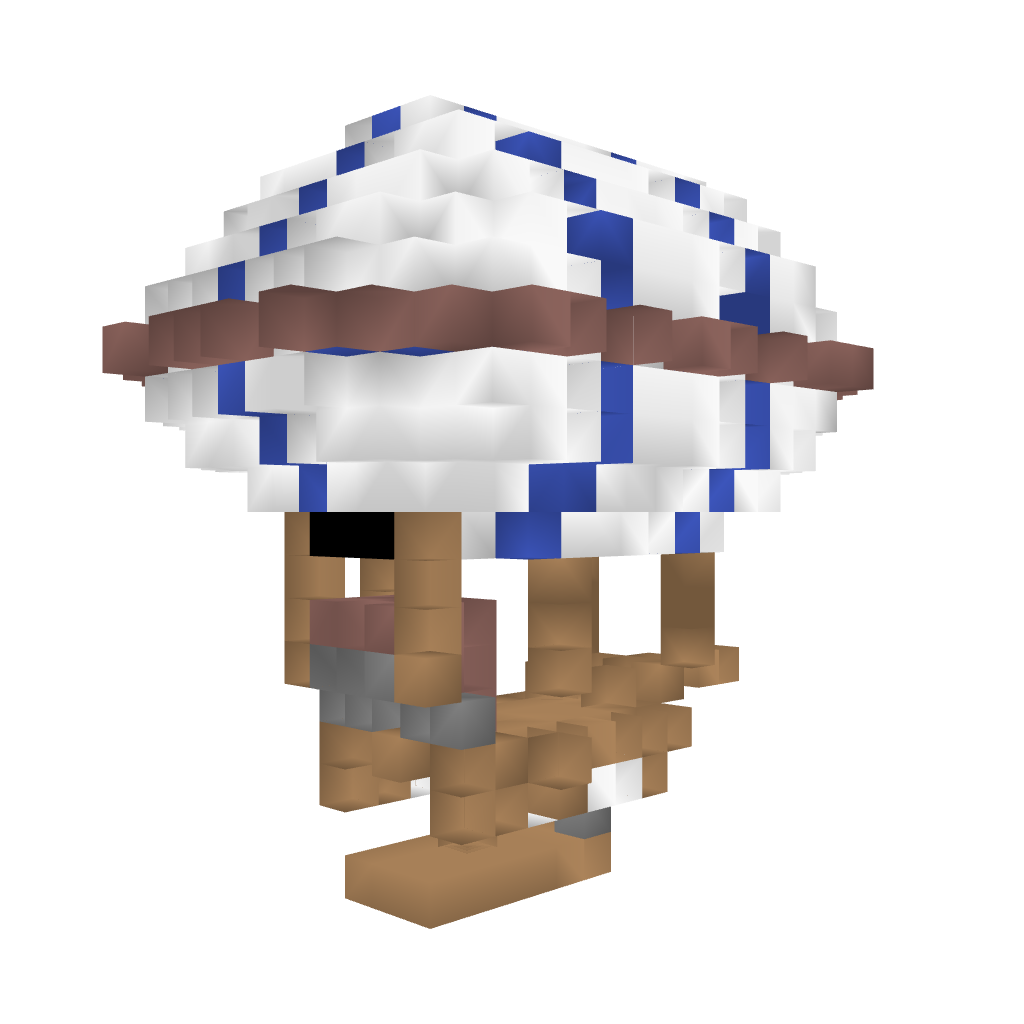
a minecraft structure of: Small airship high quality